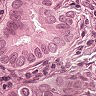
Metastatic tissue present: yes